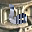
Label: 6